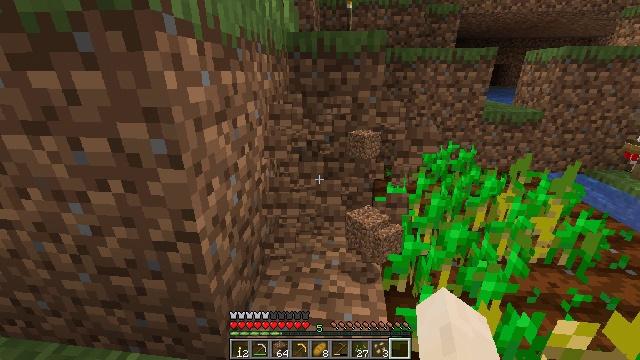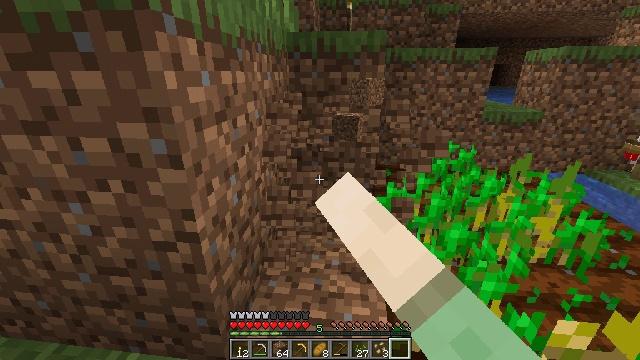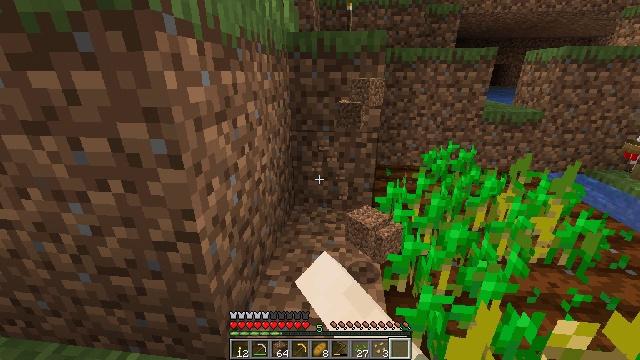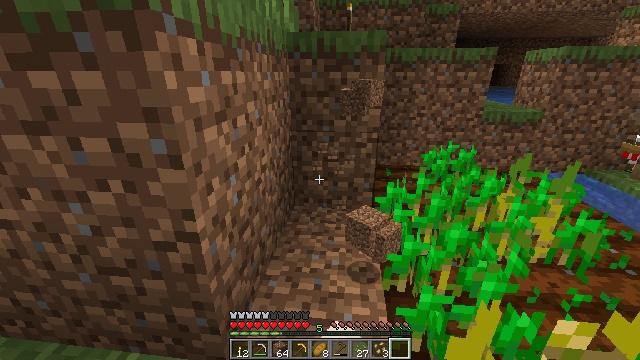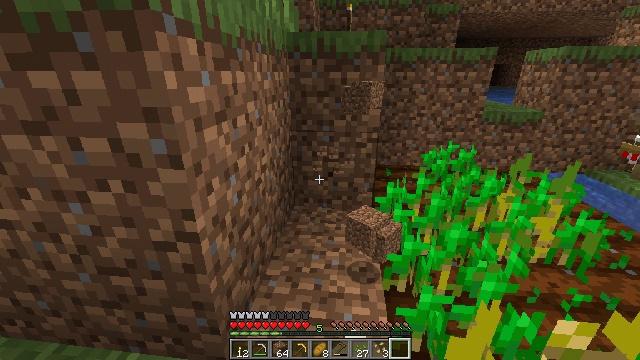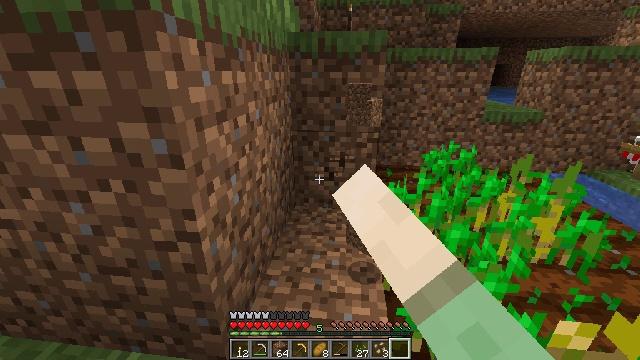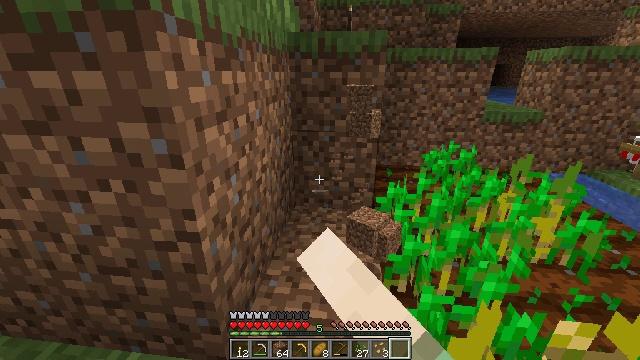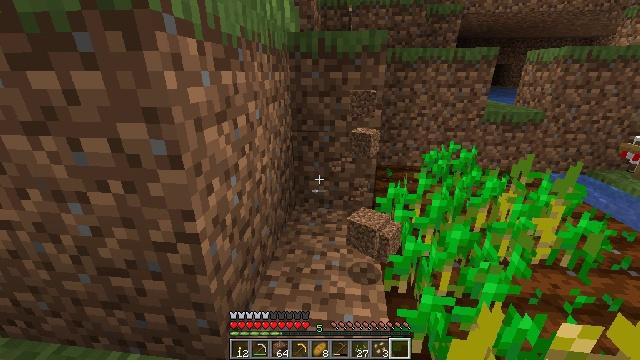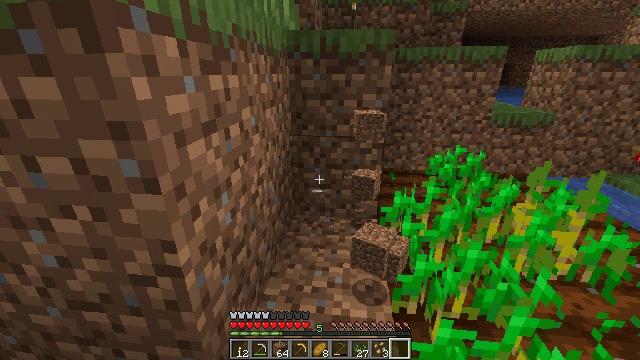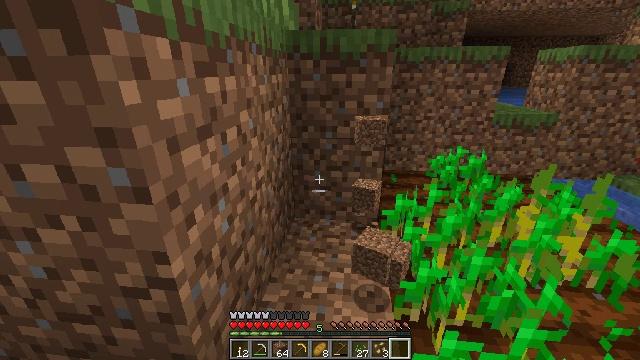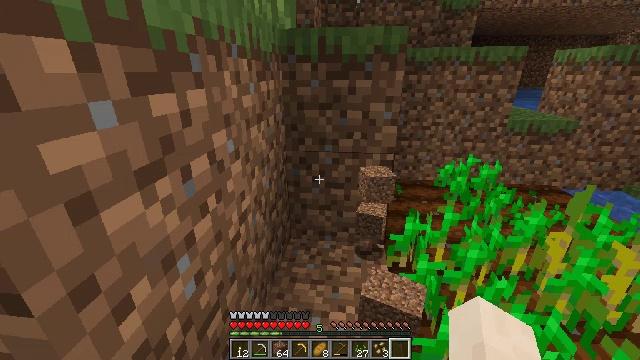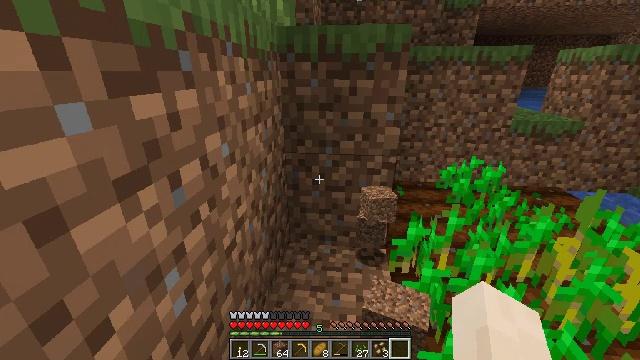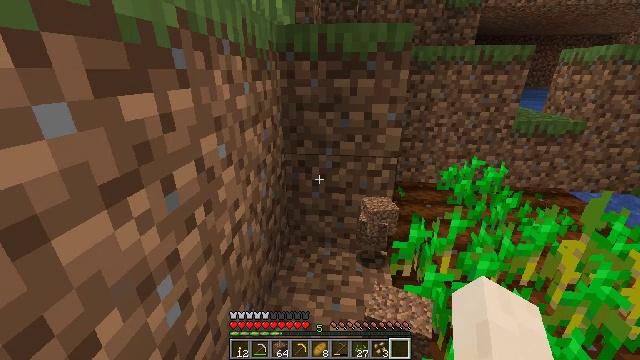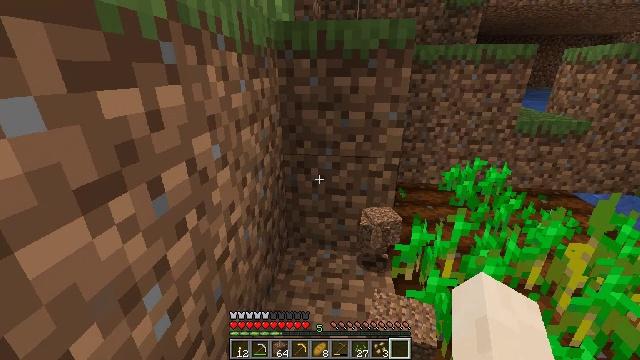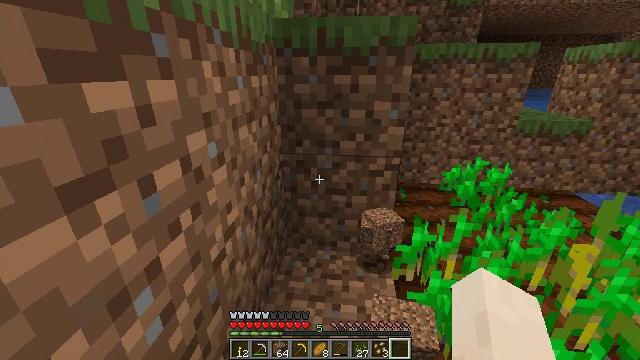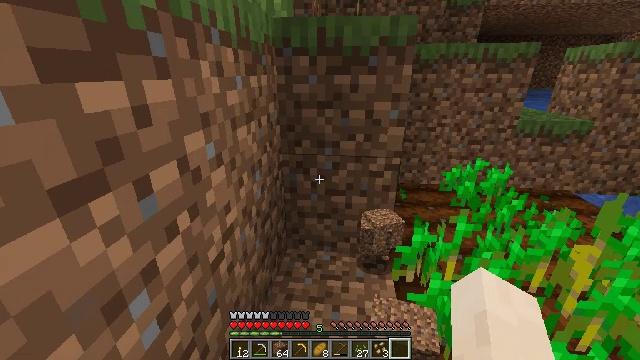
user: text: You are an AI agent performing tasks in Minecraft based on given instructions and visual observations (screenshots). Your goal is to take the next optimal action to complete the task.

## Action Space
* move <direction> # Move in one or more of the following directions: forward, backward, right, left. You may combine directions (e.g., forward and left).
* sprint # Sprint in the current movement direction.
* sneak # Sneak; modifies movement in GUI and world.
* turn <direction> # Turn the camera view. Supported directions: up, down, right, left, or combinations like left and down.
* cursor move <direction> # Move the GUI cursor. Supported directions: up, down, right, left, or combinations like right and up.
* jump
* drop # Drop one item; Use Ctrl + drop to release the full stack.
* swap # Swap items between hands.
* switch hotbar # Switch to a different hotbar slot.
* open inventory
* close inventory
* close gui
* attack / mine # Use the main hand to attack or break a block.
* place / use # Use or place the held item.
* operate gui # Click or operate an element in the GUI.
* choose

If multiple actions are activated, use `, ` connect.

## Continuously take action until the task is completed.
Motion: motion action
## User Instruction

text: Gather grass block for landscaping.
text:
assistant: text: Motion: attack / mine
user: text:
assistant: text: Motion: attack / mine
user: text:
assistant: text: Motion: attack / mine
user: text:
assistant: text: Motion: attack / mine
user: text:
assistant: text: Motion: attack / mine
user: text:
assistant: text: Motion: no_op
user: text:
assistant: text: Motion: move forward
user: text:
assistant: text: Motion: move forward
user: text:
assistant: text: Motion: move forward
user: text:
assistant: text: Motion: move forward
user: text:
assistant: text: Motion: no_op
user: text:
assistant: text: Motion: no_op
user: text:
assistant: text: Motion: no_op
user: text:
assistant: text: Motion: no_op
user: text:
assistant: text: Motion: move forward
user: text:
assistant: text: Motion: move forward
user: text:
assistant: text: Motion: move forward
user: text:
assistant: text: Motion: move forward
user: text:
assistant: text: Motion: no_op
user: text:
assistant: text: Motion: no_op
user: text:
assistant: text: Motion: no_op
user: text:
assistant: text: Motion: attack / mine
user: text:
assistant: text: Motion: attack / mine
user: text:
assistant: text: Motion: attack / mine
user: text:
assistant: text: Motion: attack / mine
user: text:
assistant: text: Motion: attack / mine
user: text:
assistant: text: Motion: attack / mine
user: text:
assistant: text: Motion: attack / mine
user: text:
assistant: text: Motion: attack / mine
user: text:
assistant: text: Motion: attack / mine